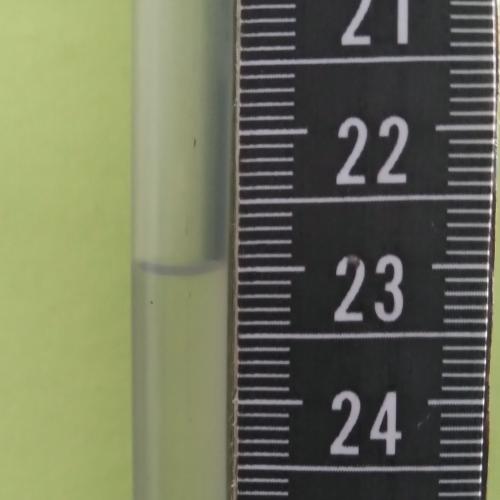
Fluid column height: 23.0 cm